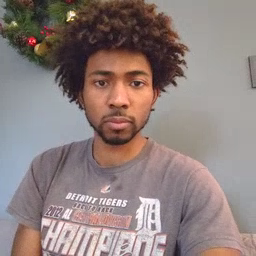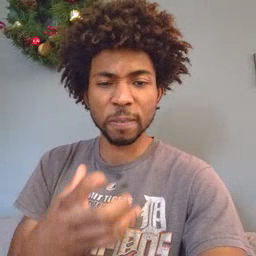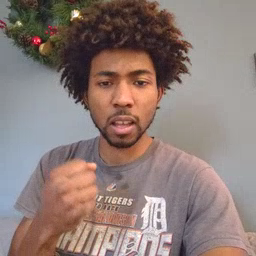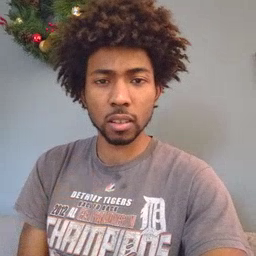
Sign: fast